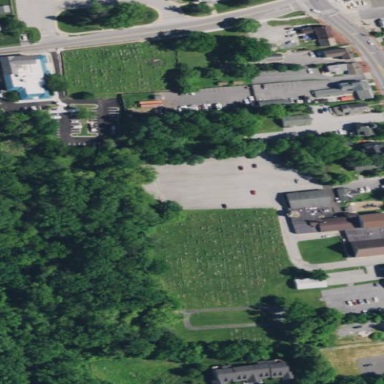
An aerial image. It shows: Grave yard.